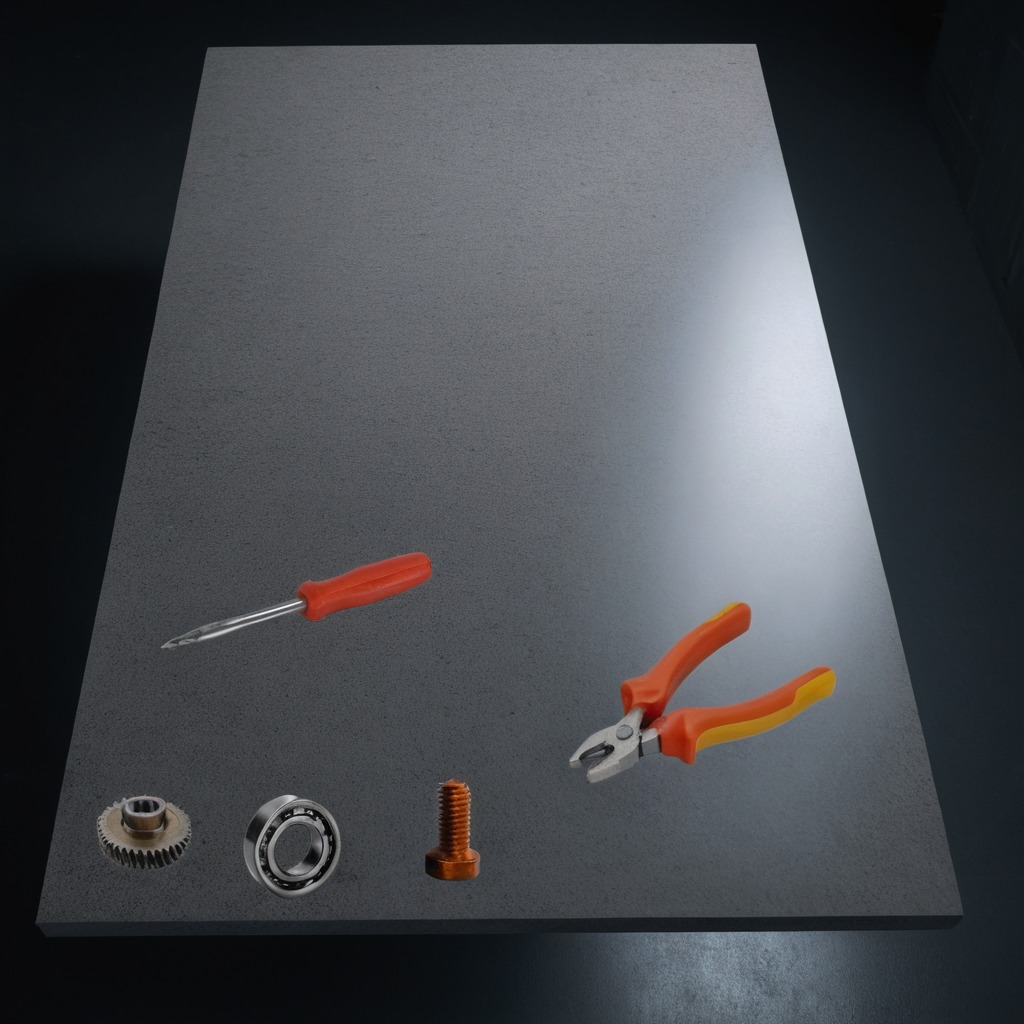
A metal ball bearing, a steel gear with teeth, a metal machine screw, a pair of pliers, and a screwdriver are lying on the clean granite table inside a workshop at night.